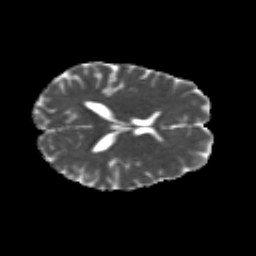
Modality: MD
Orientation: axial
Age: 23
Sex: female
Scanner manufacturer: siemens
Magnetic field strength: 3 T
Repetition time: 8.8 s
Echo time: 0.085 s